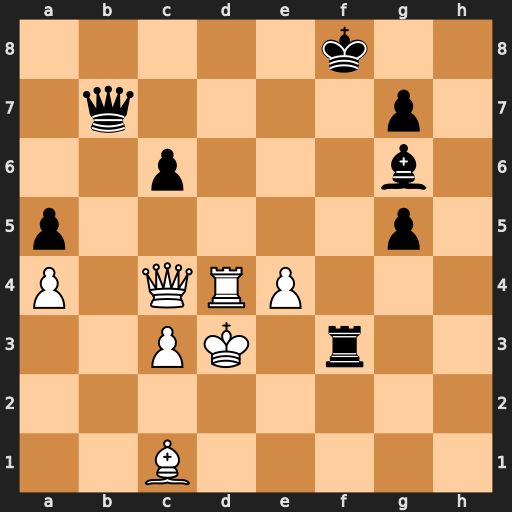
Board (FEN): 5k2/1q4p1/2p3b1/p5p1/P1QRP3/2PK1r2/8/2B5
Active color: w
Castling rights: -
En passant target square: -
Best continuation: Ke2 Qf7 Rd8+ Ke7 Bxg5+